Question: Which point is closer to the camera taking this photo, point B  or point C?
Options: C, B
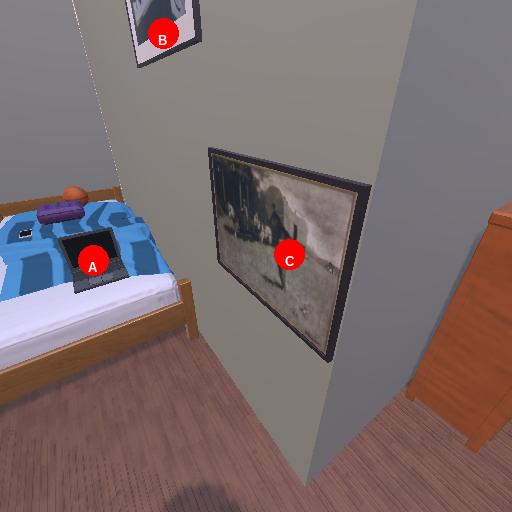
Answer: C